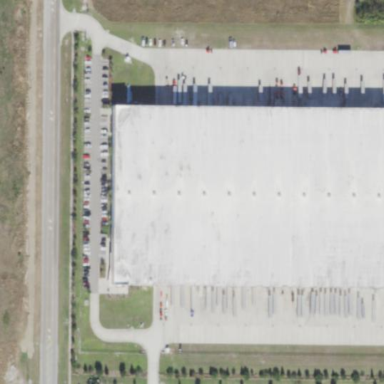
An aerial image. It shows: Warehouse building.